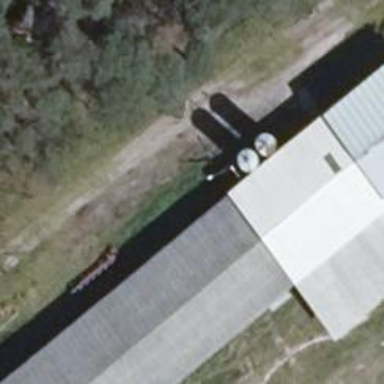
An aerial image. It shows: Silo.